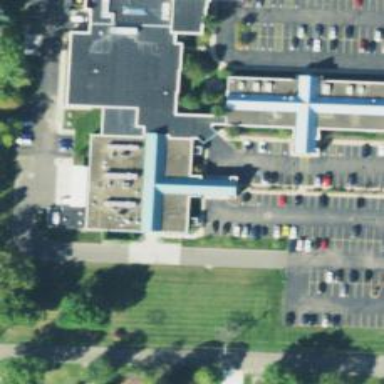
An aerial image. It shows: Entrance designated for emergency ward.